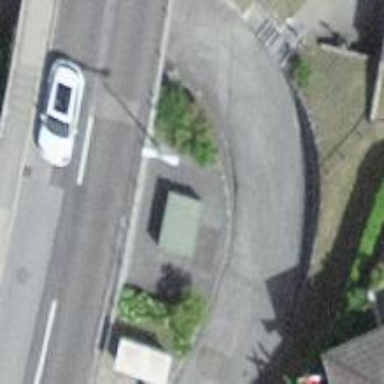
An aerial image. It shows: Bus stop with platform for public transport.